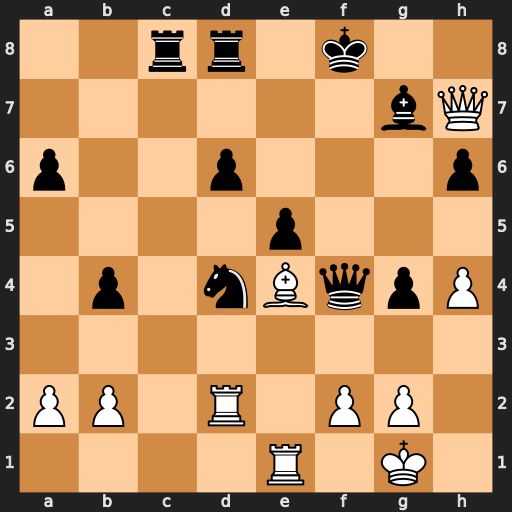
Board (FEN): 2rr1k2/6bQ/p2p3p/4p3/1p1nBqpP/8/PP1R1PP1/4R1K1
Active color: w
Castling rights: -
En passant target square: -
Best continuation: Bd5 Nf3+ gxf3